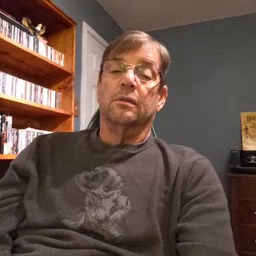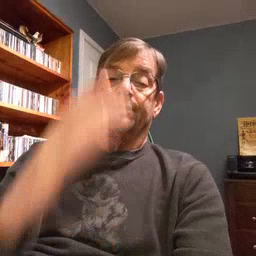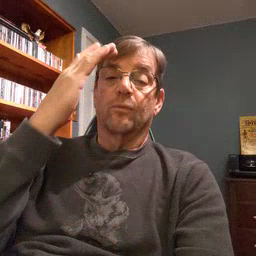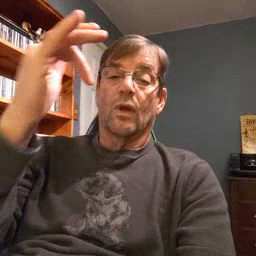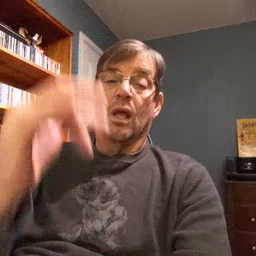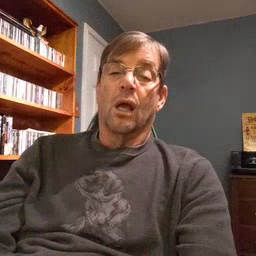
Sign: why